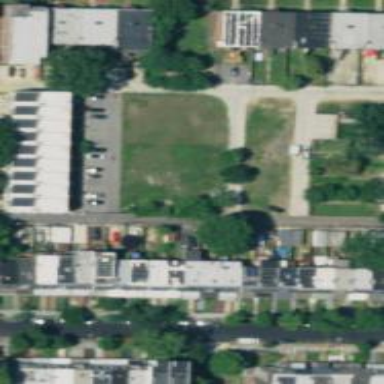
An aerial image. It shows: Alley classified as service road.